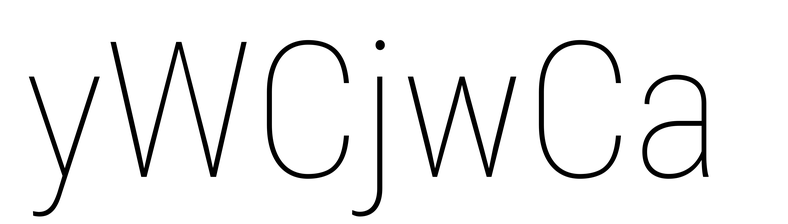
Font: Roboto_Condensed_Thin